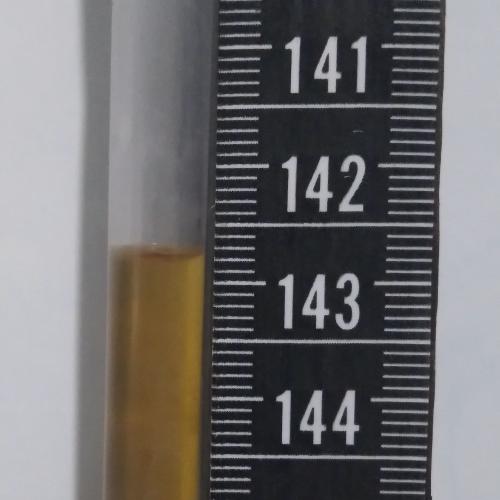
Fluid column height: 142.8 cm